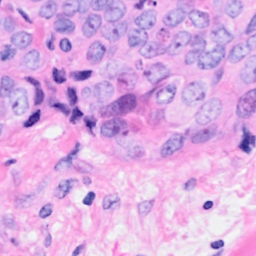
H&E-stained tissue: Breast